Interaction volume radius: 10 \u00c5
Interaction volume height: 25 \u00c5
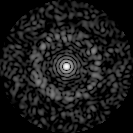
Disorder parameter: 0.8462